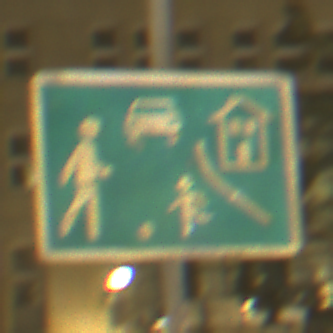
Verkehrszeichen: BeginnVerkehrsberuhigterBereich
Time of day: Night
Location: Outdoor (Urban)
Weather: Overcast
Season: NotSpecified
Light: Artificial